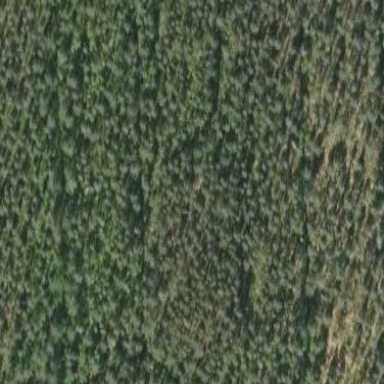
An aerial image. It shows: Woodland with needle-leaved trees.